一年级 · 组合几何学
图中一共有（）个三角形。

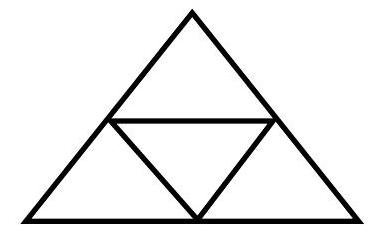
A、 4
B、 5
C、 6

答案: B
解析: 解B; 有一个大三角形和四个小三角形。